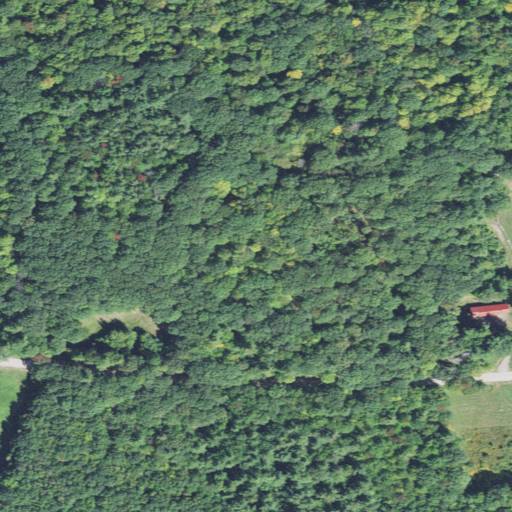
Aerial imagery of mountain in New Hampshire named Cleveland Hill containing mixed forest, deciduous forest, open development, evergreen forest, pasture, and low intensity development